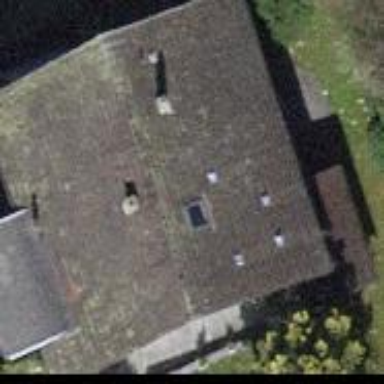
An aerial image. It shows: Detached building.